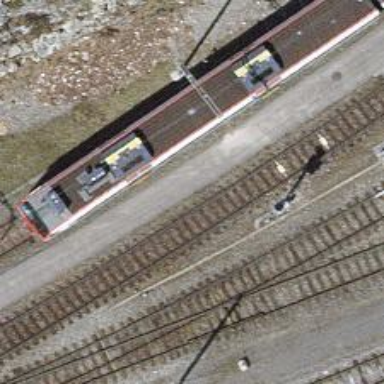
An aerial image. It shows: Single-track railway with electrified contact lines.